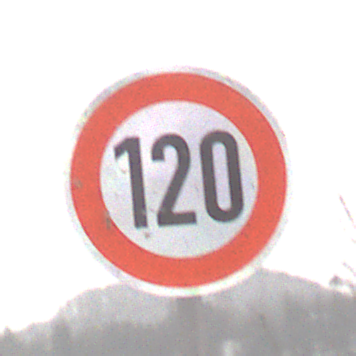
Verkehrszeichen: Geschwindigkeit120
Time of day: Midday
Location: Outdoor (Nature)
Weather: Overcast
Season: Winter
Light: Natural